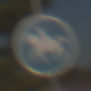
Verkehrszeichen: Reitweg
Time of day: MorningAfternoon
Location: Outdoor (Nature)
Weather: PartlyCloudy
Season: NotSpecified
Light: Natural